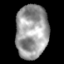
Tissue: skin
Cell type: Epithelial cells
Senescence score: 0.2739
Nuclear area (px): 1701
Mean DAPI intensity: 155.922